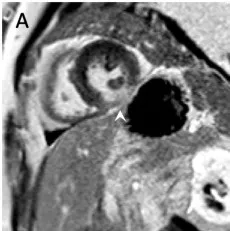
Cardiac magnetic resonance imaging with gadolinium. (A-C) Short-axis view with transmural late gadolinium enhancement of the mid-inferior left ventricular wall with subendocardial extension toward the apex.
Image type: radiology (mri)